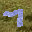
Label: 7